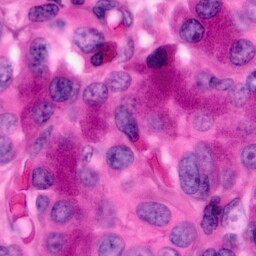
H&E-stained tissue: Pancreatic